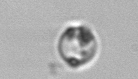
Label: Thalassiosira